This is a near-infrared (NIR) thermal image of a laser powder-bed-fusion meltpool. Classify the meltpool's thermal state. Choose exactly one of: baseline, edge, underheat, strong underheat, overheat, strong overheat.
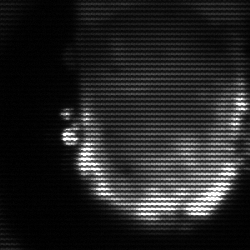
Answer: baseline